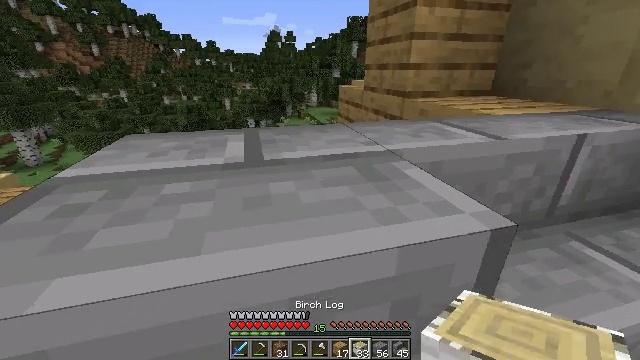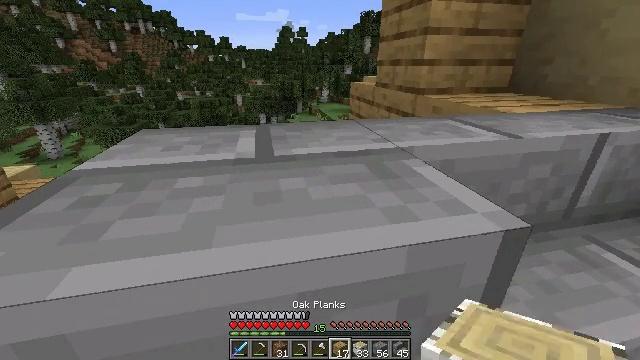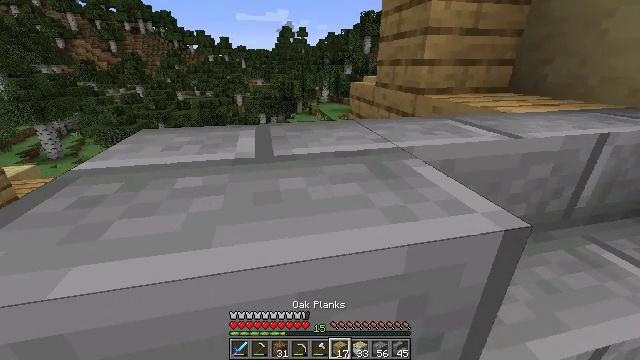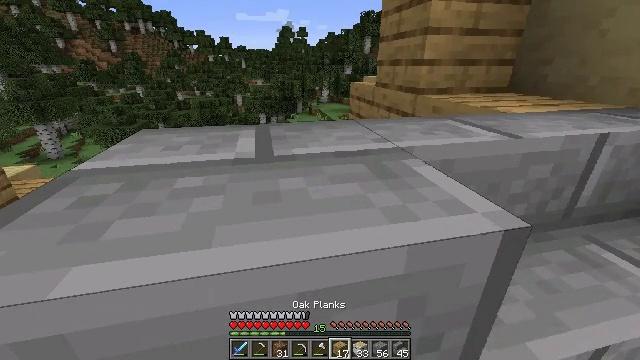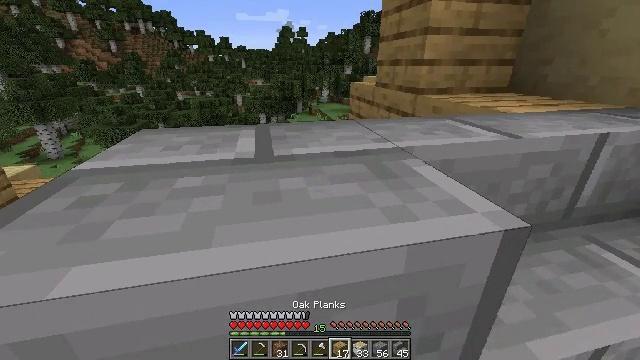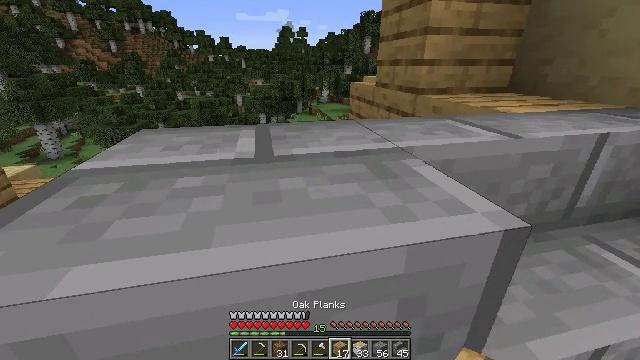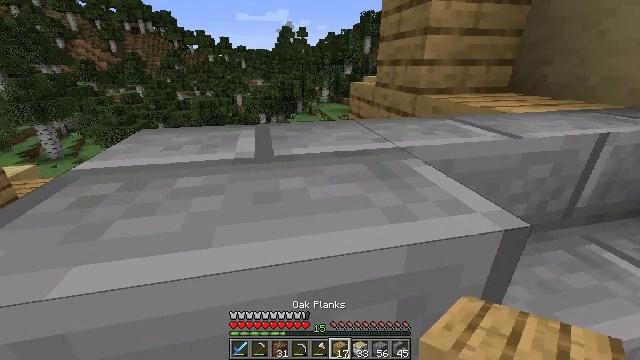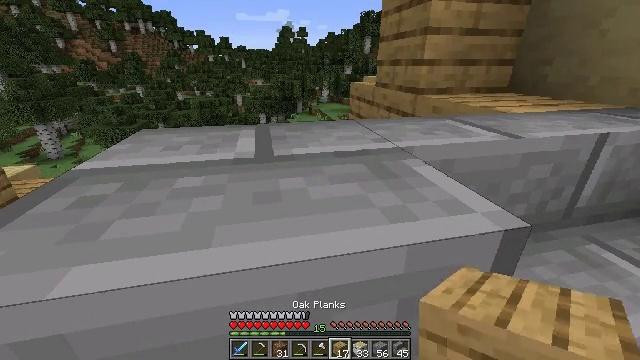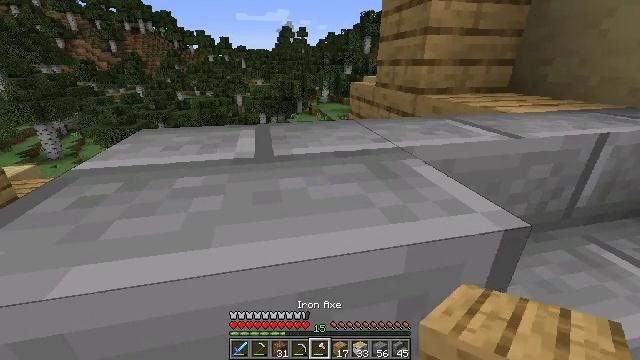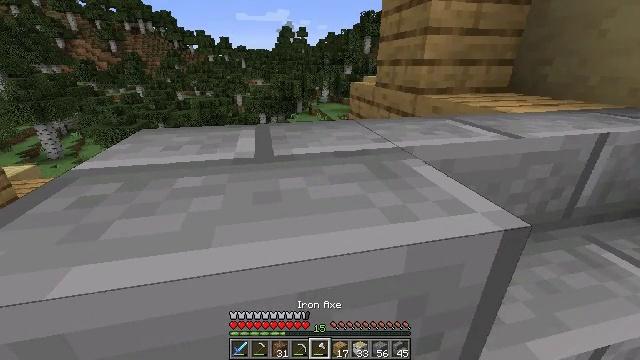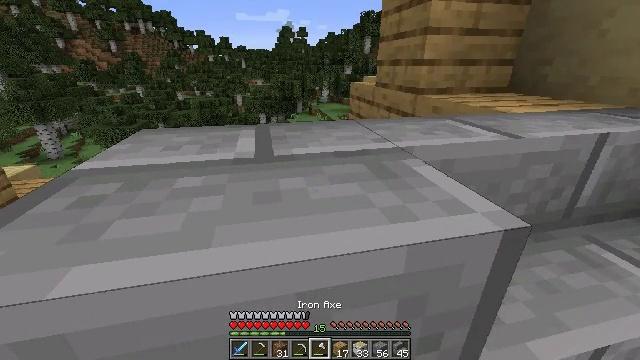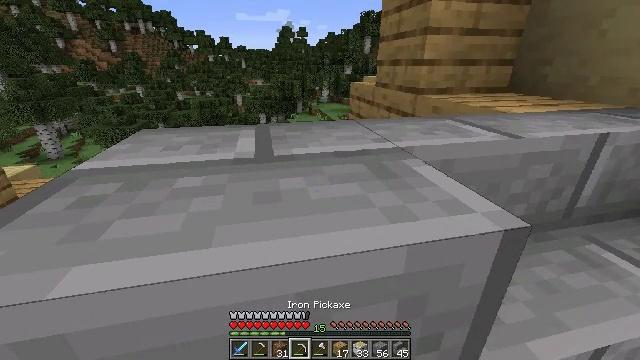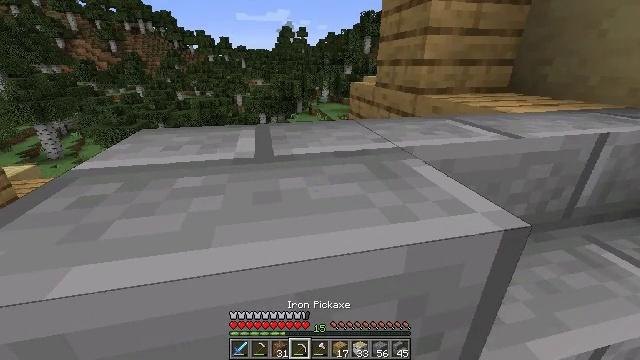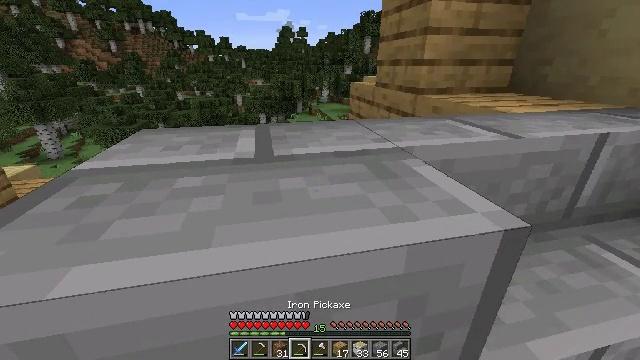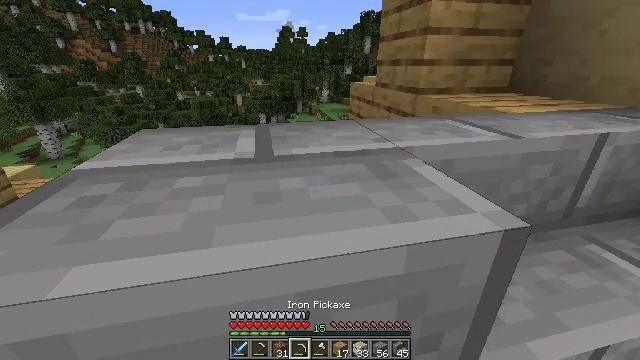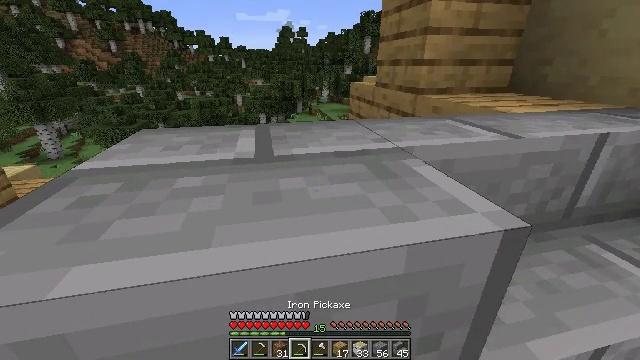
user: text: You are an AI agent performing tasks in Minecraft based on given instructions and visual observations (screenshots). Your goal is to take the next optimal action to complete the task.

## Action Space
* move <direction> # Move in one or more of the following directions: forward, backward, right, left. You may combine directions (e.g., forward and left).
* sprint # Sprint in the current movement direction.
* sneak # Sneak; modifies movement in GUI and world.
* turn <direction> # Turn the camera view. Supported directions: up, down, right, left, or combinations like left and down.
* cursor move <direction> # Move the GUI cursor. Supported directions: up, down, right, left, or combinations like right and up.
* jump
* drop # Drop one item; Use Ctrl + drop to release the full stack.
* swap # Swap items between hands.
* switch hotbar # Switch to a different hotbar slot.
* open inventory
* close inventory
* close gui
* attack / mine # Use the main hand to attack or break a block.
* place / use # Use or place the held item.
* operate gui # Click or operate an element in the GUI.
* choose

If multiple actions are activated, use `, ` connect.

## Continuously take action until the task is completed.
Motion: motion action
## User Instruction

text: Break the stone brick stairs.
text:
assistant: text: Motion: sneak, turn left
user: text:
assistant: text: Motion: sneak
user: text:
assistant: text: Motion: sneak
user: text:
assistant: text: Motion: sneak
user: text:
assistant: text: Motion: sneak
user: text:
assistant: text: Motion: sneak
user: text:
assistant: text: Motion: sneak
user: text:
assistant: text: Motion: sneak
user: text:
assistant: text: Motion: sneak
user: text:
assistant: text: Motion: sneak
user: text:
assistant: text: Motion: sneak
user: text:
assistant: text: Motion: sneak
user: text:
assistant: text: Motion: sneak
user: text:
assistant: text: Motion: sneak
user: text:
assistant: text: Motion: sneak
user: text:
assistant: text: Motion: sneak
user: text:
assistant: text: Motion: sneak
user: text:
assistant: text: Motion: sneak, turn left and down
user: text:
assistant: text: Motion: sneak, turn left and down, attack / mine
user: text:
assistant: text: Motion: sneak, attack / mine
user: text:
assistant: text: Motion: sneak, attack / mine
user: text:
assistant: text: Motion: sneak, attack / mine
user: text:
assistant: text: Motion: sneak, attack / mine
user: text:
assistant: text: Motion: sneak, attack / mine
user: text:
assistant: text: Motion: sneak, attack / mine
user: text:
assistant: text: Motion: move forward, sneak, attack / mine
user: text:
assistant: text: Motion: move forward, sneak, attack / mine
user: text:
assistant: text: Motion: move forward, sneak, attack / mine
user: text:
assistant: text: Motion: move forward, sneak, attack / mine
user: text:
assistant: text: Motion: move forward, sneak, attack / mine